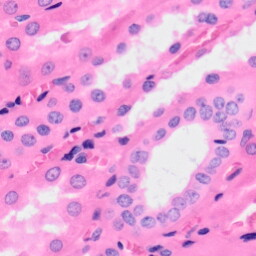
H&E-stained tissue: Kidney